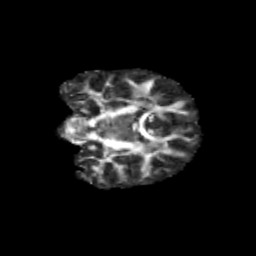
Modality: FA
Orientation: coronal
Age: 9
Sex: male
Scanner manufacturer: siemens
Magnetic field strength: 3 T
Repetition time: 3.8 s
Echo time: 0.07 s